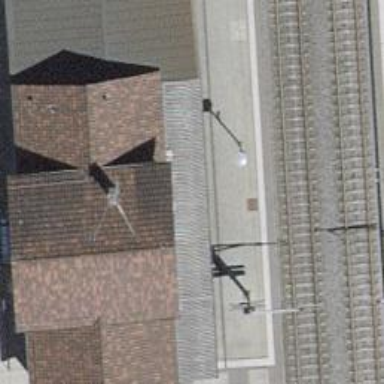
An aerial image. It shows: Building with ridged roof.